Question: Working on one of the big web application with struts 2.x ( currently using struts-core 2.3.4.1 )
In this app when I call an action through ajax , after returning from an action, an unrelated some other action getting called. I didn't find the solution even after spending many days.
Later I thought to create simple sample app , which has just two actions, no web service calls, just one jsp, and only one action mapped ( I tried mapping other action too in struts.xml) again the same problem
Please find the code below
Struts Action Class
'''
package lpaction;
public class PlanAction {
public String updatePlan() {
return "PLAN_ACTION_SUCCESS";
}
public String getPlans() {
return "PLAN1_ACTION_SUCCESS";
}
}
'''
JSP Code
'''
<%@page import="org.json.JSONArray"%>
<%@page import="org.json.JSONObject"%>
<%@ page contentType="text/html; charset=utf-8" language="java"
import="java.sql.*" errorPage=""%>
<%@ taglib prefix="s" uri="/struts-tags"%>
<!DOCTYPE HTML PUBLIC "-//W3C//DTD HTML 4.01//EN" "http://www.w3.org/TR/html4/strict.dtd">
<html>
<head>
<title>Client</title>
<link rel="shortcut icon" href="favicon.ico" type="image/x-icon" />
<link rel="icon" href="../images/favicon.png" type="image/png" />
<meta http-equiv="Content-Type" content="text/html; charset=UTF-8" />
<script type="text/javascript" src="<%=request.getContextPath()%>/js/Libs/utility.js"></script>
<script type="text/javascript" src="<%=request.getContextPath()%>/js/Libs/jquery1.10.js"> </script>
<script type="text/javascript" src="<%=request.getContextPath()%>/js/Libs/ui/jquery-ui.js"></script>
<script type="text/javascript" src="<%=request.getContextPath()%>/js/Libs/jquery.ba-throttle-debounce.min.js"></script>
<script>
function callme(){
var formdata = "";
console.log("formData = "+formdata);
$.ajax({
type: 'POST',
url: 'plan',
contentType: "application/x-www-form-urlencoded",
async: false,
data :formdata,
cache: false,
processData:false,
datatype: "json",
success: function(response) {
alert("Success"+response);
},
error: function(e) {
alert("Fail");
}
});
}
</script>
</head>
<body>
<div id="wrap">
<input type="button" onclick="callme()"> press me </>
</div>
</body>
</html>
'''
Struts.xml file
'''
<!DOCTYPE struts PUBLIC
"-//Apache Software Foundation//DTD Struts Configuration 2.0//EN"
"http://struts.apache.org/dtds/struts-2.0.dtd">
<struts>
<constant name="struts.devMode" value="true" />
<package name="lessonPlan" extends="json-default">
<action name="plan" class="lpaction.PlanAction"
method="updatePlan">
<result name="PLAN_ACTION_SUCCESS" type="json" />
<result name="PLAN_ACTION_FAIL" type="json" />
</action>
<!-- <action name="plan1" class="lpaction.PlanAction"
method="getPlans">
<result name="PLAN1_ACTION_SUCCESS" type="json" />
<result name="PLAN1_ACTION_FAIL" type="json" />
</action> -->
</package>
</struts>
'''
Web.xml
'''
<?xml version="1.0" encoding="UTF-8"?>
<web-app xmlns:xsi="http://www.w3.org/2001/XMLSchema-instance"
xmlns="http://java.sun.com/xml/ns/javaee" xmlns:web="http://java.sun.com/xml/ns/javaee/web-app_2_5.xsd"
xsi:schemaLocation="http://java.sun.com/xml/ns/javaee http://java.sun.com/xml/ns/javaee/web-app_2_5.xsd"
version="2.5">
<filter>
<filter-name>testClient</filter-name>
<filter-class>org.apache.struts2.dispatcher.FilterDispatcher</filter-class>
</filter>
<filter-mapping>
<filter-name>testClient</filter-name>
<url-pattern>/*</url-pattern>
</filter-mapping>
<welcome-file-list>
<welcome-file>login.jsp</welcome-file>
</welcome-file-list>
</web-app>
'''
If I put breakpoint in both action methods, the first action method will be called after that second action method will call.
Why second action method is getting called ?
Infact second action is not at all mapped ( Note I tried to uncomment that action mapping in struts.xml, still same problem )
I am using the following JAR files

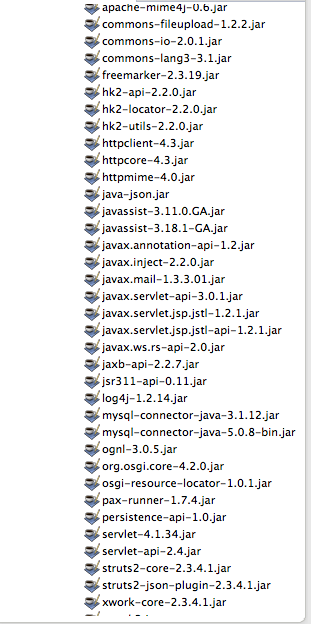
Answer: Reason your 'getPlans' method is called when you call 'plan' action is that the method name starts with 'get'. Since you have not specified any for your JSON Result everything that starts with 'get' will be Serialized, that means at the time of generating response 'getPlans' method will be called because of Serialization.
You can change the action method name to overcome this issue, also refer this <URL> for controlling your json object sent in response. If you don't control json object in response it can lead to unintentional data exposure which intern cause security risks and .
As per documents
> The serialization process is recursive, meaning that the whole object
graph, starting on the action class (base class not included) will be
serialized (root object can be customized using the "root" attribute)
This means every thing in action will be serialized(so that means with prefix 'get' will be called), And this is done with recursion that is going in depth of object excluding base class.